Question: I am facing a problem when migrating my JSX code to TSX as follows:

This is the interface:
'''
interface IParams {
user_id: string;
first: number;
started_at: Date;
ended_at: Date;
}
'''
This code works as entended in JSX and Google does not seem to have a definite answer for this, how could I fix this somehow ?
Thank you!
NVH
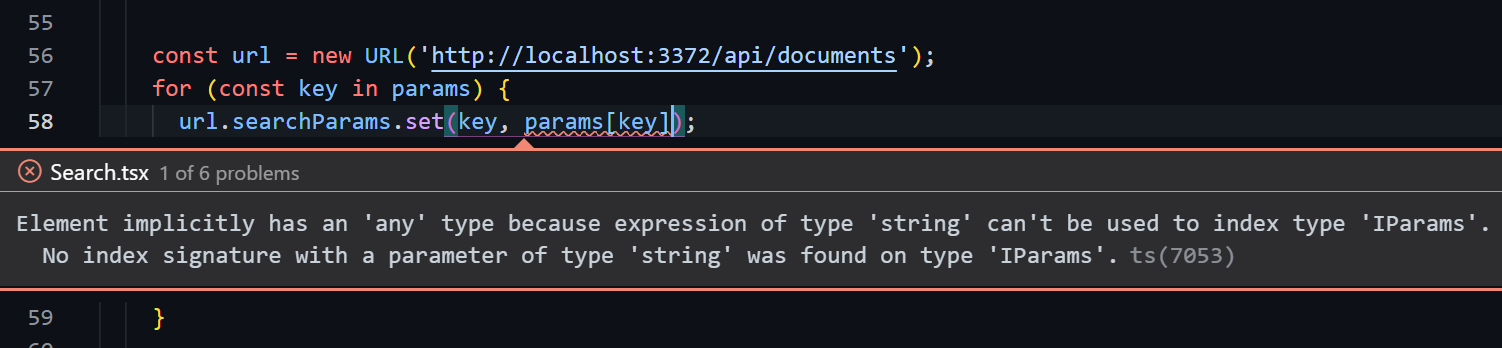
Answer: You could make it work by defining the type of key to be explicit i.e.
'''
let key: keyof IParams;
for (key in params) {
url.searchParams.set(key, params[key]);
}
'''
Alternatively if all you are trying to do is get the value you could do so by using 'Object.entries' which would look like:
'''
for (const [key, value] in Object.entries(params)) {
url.searchParams.set(key, value);
}
// or if you wanted to use forEach
Object.entries(params).forEach(([key, value]) => {
url.searchParams.set(key, value);
});
'''